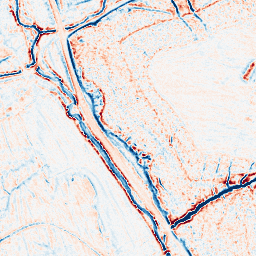
Category: edge_preserving
Decomposition family: bilateral
Decomposition parameters: d: 9
sigma_color: 50
sigma_space: 100
Upsampling method: quadratic
Upsampling parameters: scale: 4
Upsampling scale: 4